Here is the wavelet time-frequency representation (scalogram) of a rolling-element bearing's vibration measurement. Determine the bearing's health state. Answer with exactly one of: normal, inner_race, outer_race, ball.
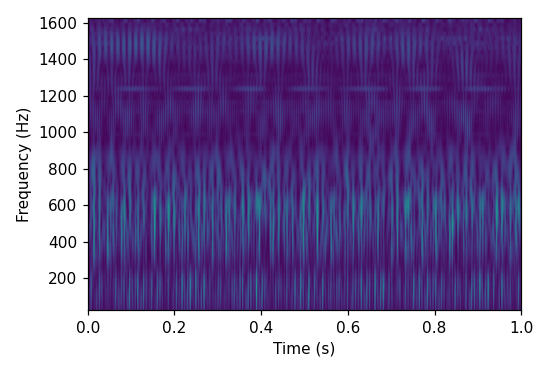
Answer: inner_race